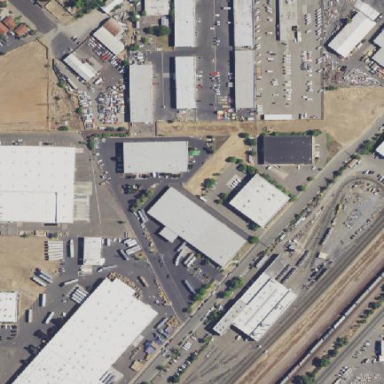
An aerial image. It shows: Industrial area.